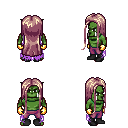
a pixel art fantasy rpg character, male body template, orc, green skin, maroon tattered cape, magenta pants, white blonde extra-long hairstyle, gold gloves, black shoes, four views (front, back, left, right), 2x2 character sprite sheet, small pixel art, hard edges, no anti-aliasing